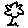
Label: tree